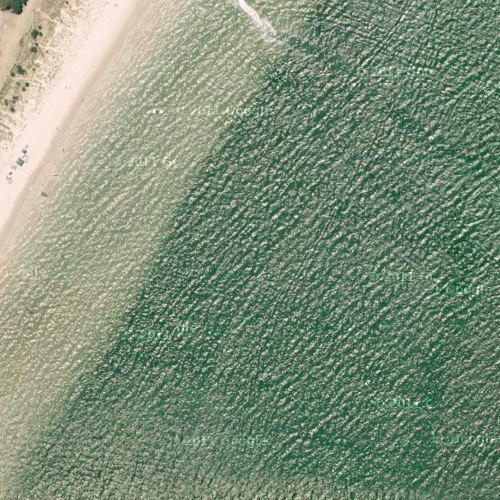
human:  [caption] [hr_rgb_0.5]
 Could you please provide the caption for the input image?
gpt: This is a part of deep green sparkling sea .

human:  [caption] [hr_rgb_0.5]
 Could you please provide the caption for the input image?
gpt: This is a part of deep green sparkling sea .

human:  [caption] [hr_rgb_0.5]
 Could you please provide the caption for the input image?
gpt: A part of ocean with deep green waters .

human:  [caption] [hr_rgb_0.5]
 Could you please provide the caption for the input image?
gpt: This is a part of deep green sparkling sea .

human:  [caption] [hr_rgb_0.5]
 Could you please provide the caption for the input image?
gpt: This is a part of deep green sparkling sea .